Question: I draw the text using CTFramesetter, I have set 'kCTParagraphStyleSpecifierParagraphSpacing', 'kCTParagraphStyleSpecifierLineSpacing', 'kCTParagraphStyleSpecifierParagraphSpacingBefore' all to 0.0.
As you can see in the image, the space between the last 2 lines of a paragraph is much larger than others'.
There're in total 15 lines in this image, I pasted their , , , in the following, we can see that the ascent and descent on the 5th and 10th line are larger than others', I couldn't find any specifier to set to avoid this weird layout.
Any ideas?
'''
1 ascent=20.639999, descent=3.360000, leading=0.720000, origin.y: 399.000000
2 ascent=20.639999, descent=3.360000, leading=0.720000, origin.y: 374.000000
3 ascent=20.639999, descent=3.360000, leading=0.720000, origin.y: 349.000000
4 ascent=20.639999, descent=3.360000, leading=0.720000, origin.y: 324.000000
5 ascent=25.722656, desecent=13.699219, leading=0.720000, origin.y: 294.000000
6 ascent=20.639999, descent=3.360000, leading=0.720000, origin.y: 258.000000
7 ascent=20.639999, descent=3.360000, leading=0.720000, origin.y: 233.000000
8 ascent=20.639999, descent=3.360000, leading=0.720000, origin.y: 208.000000
9 ascent=20.639999, descent=3.360000, leading=0.720000, origin.y: 183.000000
10 ascent=25.722656, descent=13.699219, leading=0.720000, origin.y: 153.000000
11 ascent=20.639999, descent=3.360000, leading=0.720000, origin.y: 117.000000
12 ascent=20.639999, descent=3.360000, leading=0.720000, origin.y: 92.000000
13 ascent=20.639999, descent=3.360000, leading=0.720000, origin.y: 67.000000
14 ascent=20.639999, descent=3.360000, leading=0.720000, origin.y: 42.000000
15 ascent=20.639999, descent=3.360000, leading=0.720000, origin.y: 17.000000
'''

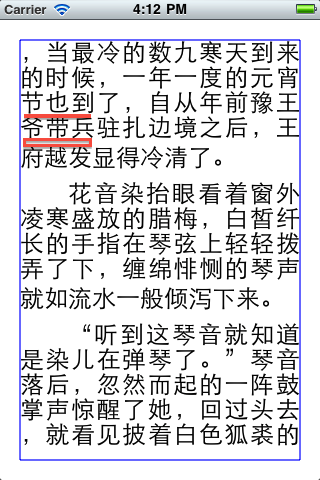
Answer: Damit, it's a bug. DTCoreText works around this by repositioning the baseline origins of those affected lines.
see <URL>